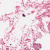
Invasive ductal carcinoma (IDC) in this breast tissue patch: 0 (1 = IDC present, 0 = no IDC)